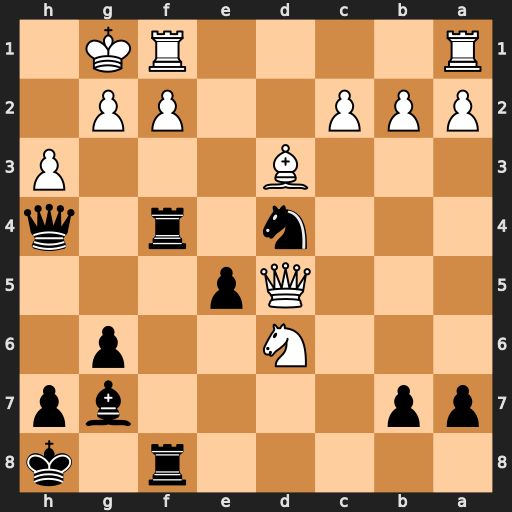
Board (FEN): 5r1k/pp4bp/3N2p1/3Qp3/3n1r1q/3B3P/PPP2PP1/R4RK1
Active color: b
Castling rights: -
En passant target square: -
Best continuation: Nf3+ gxf3 Qxh3 Bf5 R4xf5 Nxf5 gxf5